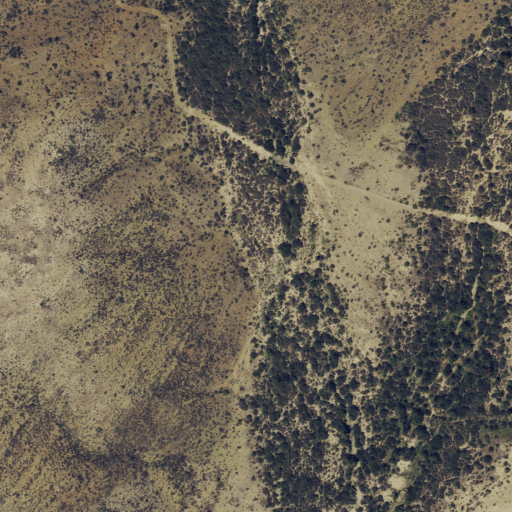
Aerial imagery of valley in Texas named Dagger Draw containing shrub and evergreen forest